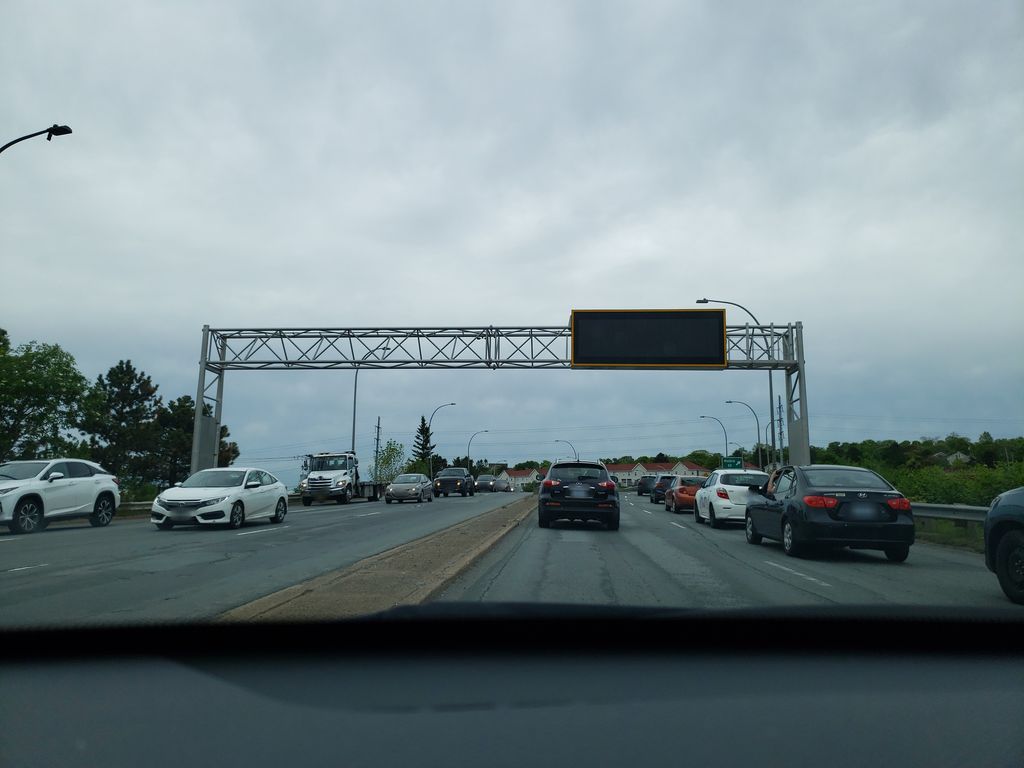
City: halifax